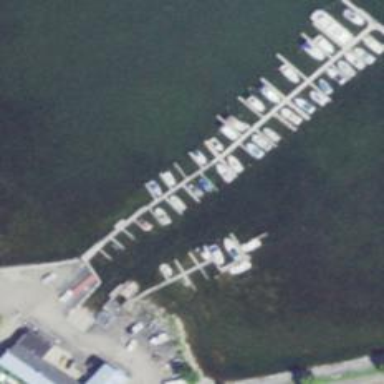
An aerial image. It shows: Pier with mooring facilities.